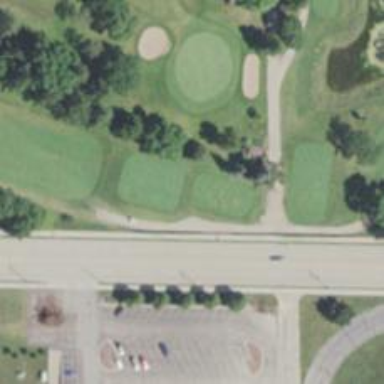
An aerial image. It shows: Golf hole.